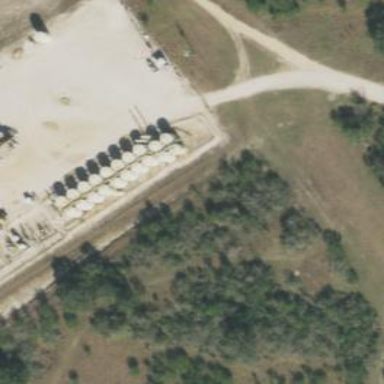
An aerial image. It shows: Storage tank that is man-made.